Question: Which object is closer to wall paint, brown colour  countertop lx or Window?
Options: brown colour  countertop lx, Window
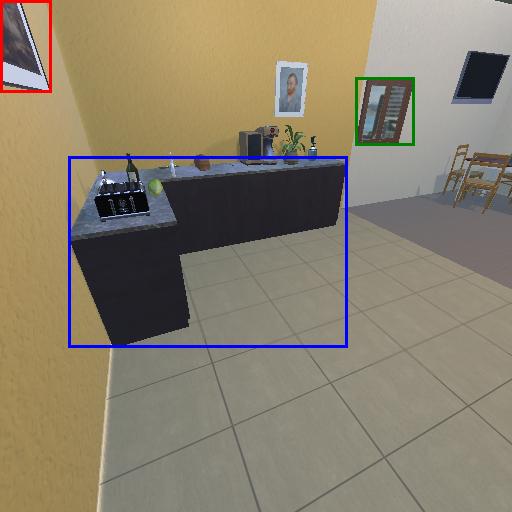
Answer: brown colour  countertop lx